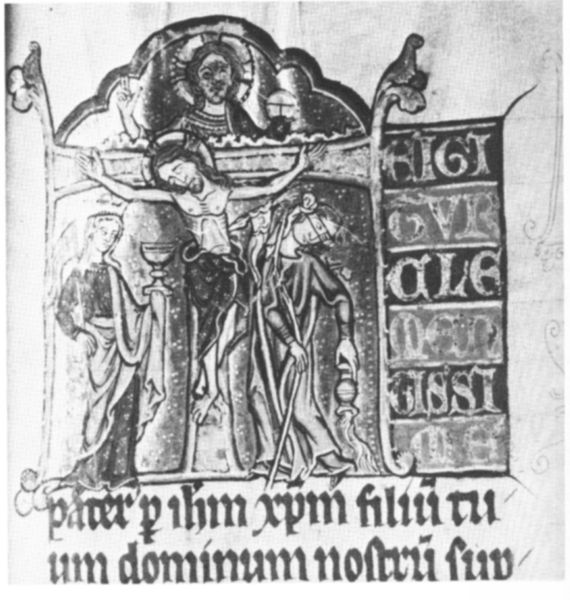
Titel: Messbuch des Henry von Chichester
Institution: Manchester, John Rylands Library
Schlagwörter: feuer, gott, weiß, frauen, frau, schwarz, zeichnung, tuch, malerei, ornament, bibel, gold, kelch, blatt, schrift, stab, könig, detail, inschrift, ornamente, buch, kreuz, religion, rippen, druck, seite, schwarzweiß, text, buchseite, pergament, heiligenschein, christus, jesus, kreuzigung, segen, königin, maria, magdalena, maria magdalena, miniatur, kelche, handschrift, augenbinde, latein, synagoge, kreuznimbus, buchmalerei, majuskel, versalie, manuskript, illumination, majusekl